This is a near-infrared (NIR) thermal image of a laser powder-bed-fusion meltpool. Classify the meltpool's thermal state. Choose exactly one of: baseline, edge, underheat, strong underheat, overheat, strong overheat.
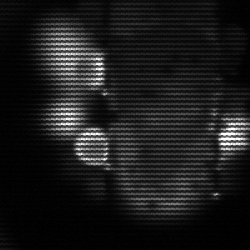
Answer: strong underheat